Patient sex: F
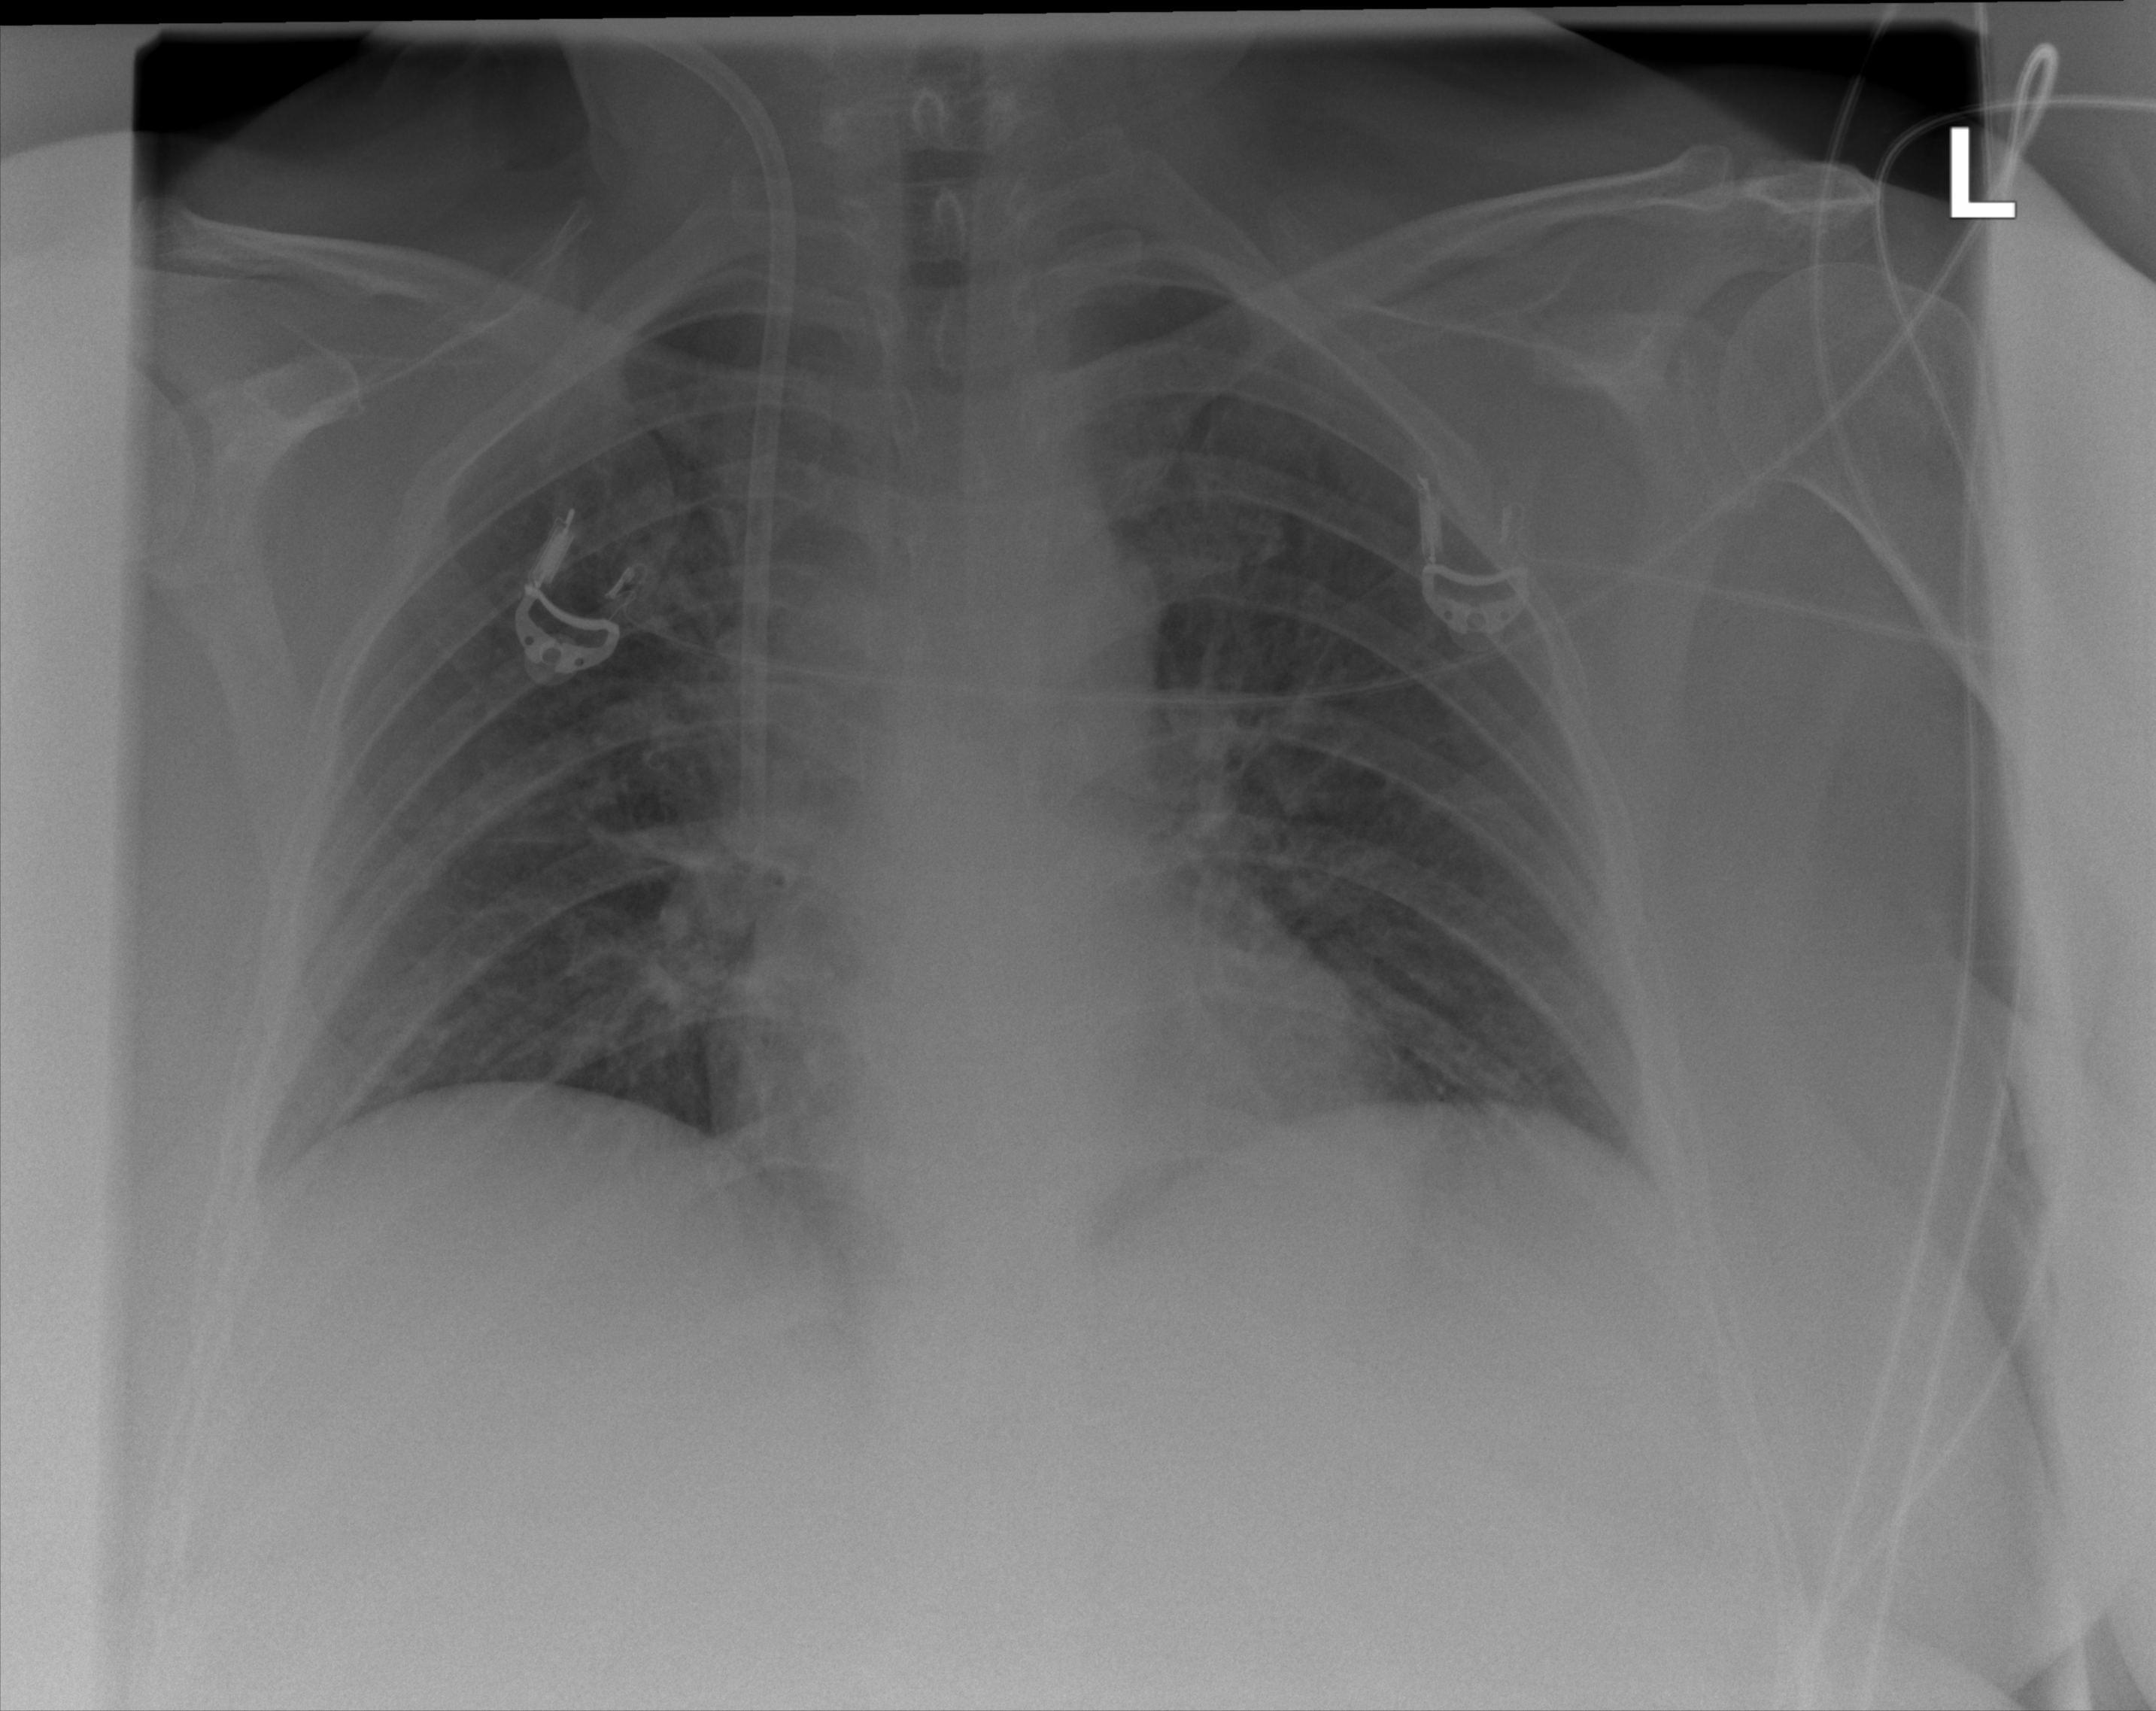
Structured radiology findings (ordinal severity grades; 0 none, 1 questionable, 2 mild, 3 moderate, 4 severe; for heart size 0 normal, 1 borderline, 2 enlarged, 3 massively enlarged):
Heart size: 0
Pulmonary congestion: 0
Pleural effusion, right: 0
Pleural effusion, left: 0
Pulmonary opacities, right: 2
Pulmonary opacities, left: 2
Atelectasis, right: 2
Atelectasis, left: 2